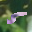
Label: 5